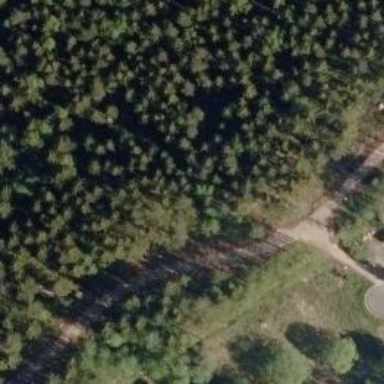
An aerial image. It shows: Path.